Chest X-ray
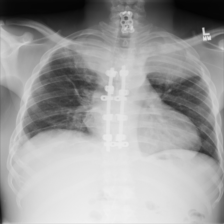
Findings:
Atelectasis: negative
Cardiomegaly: negative
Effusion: positive
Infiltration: positive
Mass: positive
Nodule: negative
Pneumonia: negative
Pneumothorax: negative
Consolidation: negative
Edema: negative
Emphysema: negative
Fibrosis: negative
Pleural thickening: negative
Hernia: negative